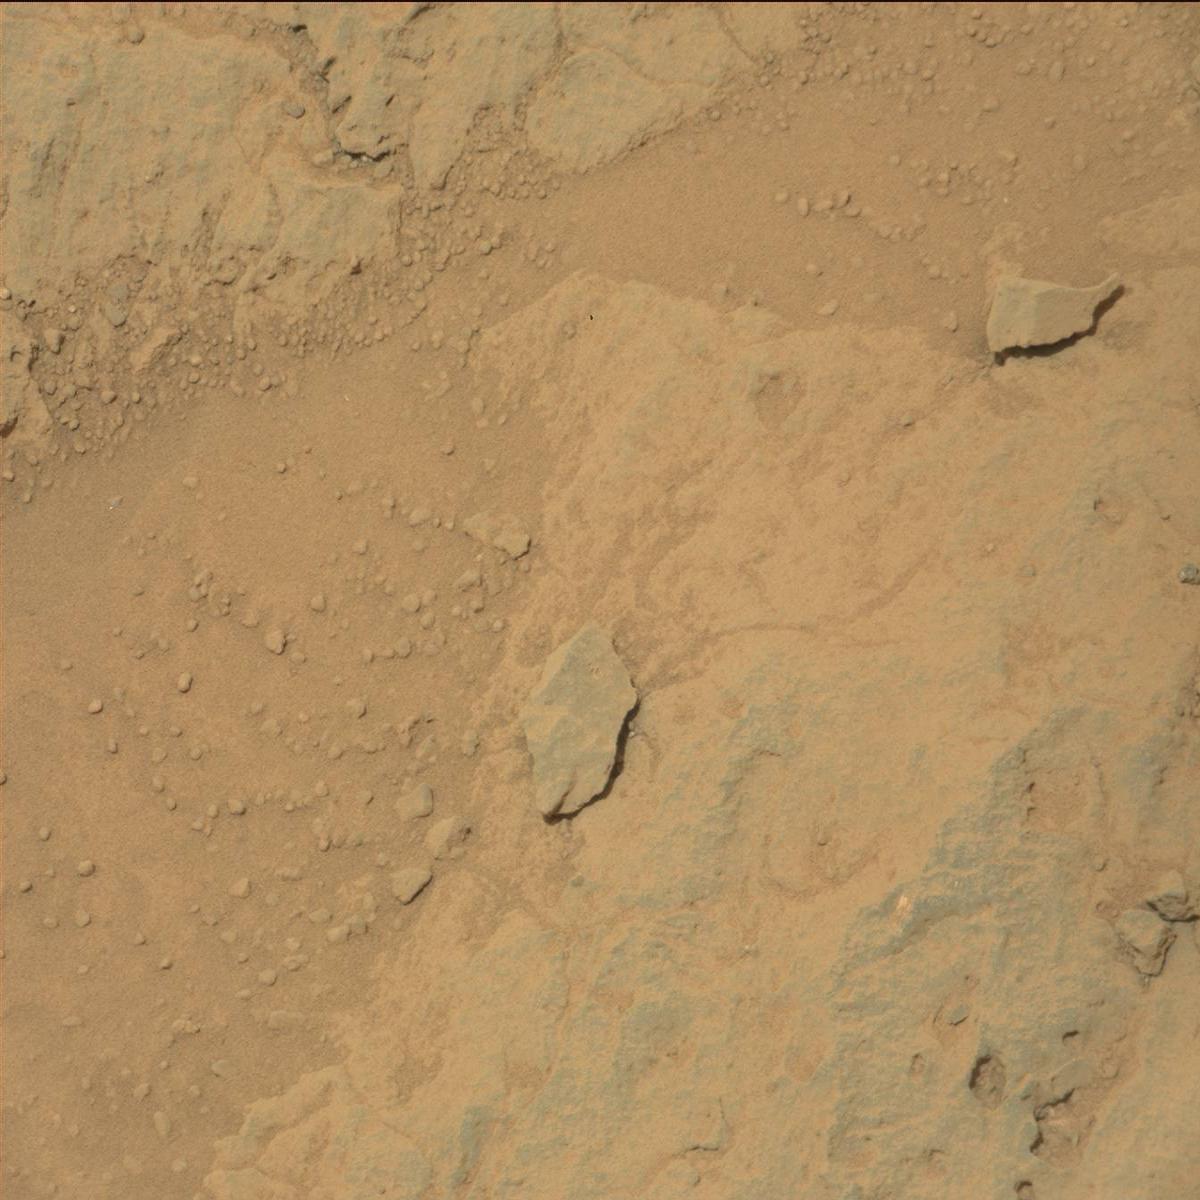
Terrain classes present: Bedrock, Rock, Sand / Soil